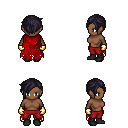
a pixel art fantasy rpg character, female body template, human, dark skin, red tattered cape, red pants, raven pixie cut hairstyle, gold gloves, black shoes, four views (front, back, left, right), 2x2 character sprite sheet, small pixel art, hard edges, no anti-aliasing